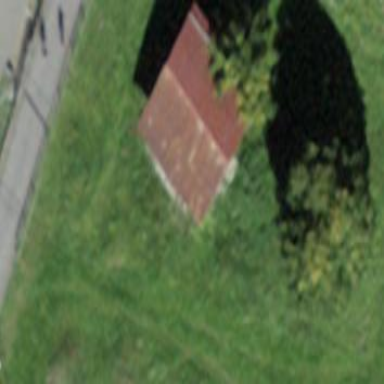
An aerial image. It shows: Rural barn.